Interaction volume radius: 5 \u00c5
Interaction volume height: 10 \u00c5
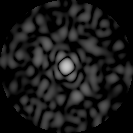
Disorder parameter: 0.8772